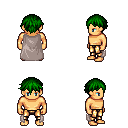
a pixel art fantasy rpg character, male body template, human, tanned skin, gray cape, gold greaves, green short bangs hairstyle, four views (front, back, left, right), 2x2 character sprite sheet, small pixel art, hard edges, no anti-aliasing